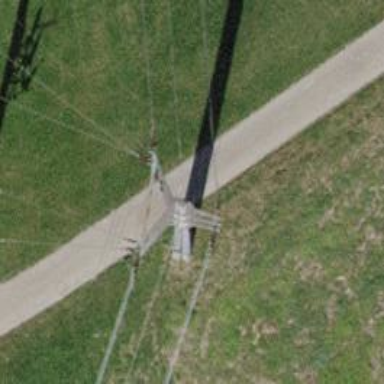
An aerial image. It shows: Power line in the image.